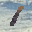
Label: 1